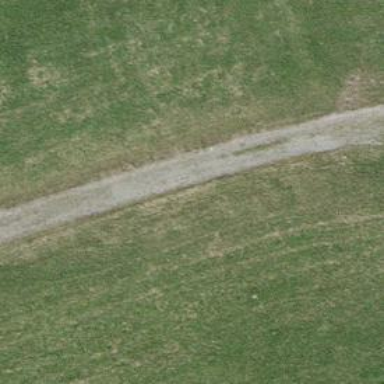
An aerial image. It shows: Agricultural track with grade3 tracktype.